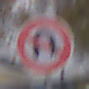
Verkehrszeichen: VerbotWenden
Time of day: MorningAfternoon
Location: Outdoor (Nature)
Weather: Overcast
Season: Autumn
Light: Natural